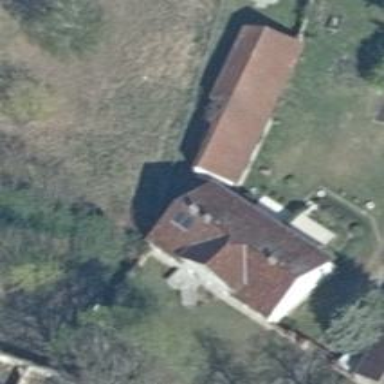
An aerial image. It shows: Residential building with gabled roof.